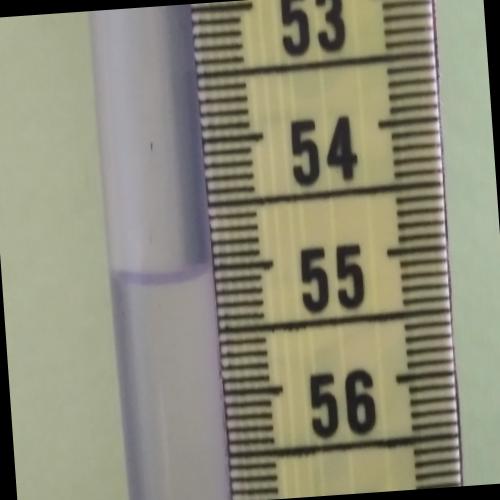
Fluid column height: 55.0 cm